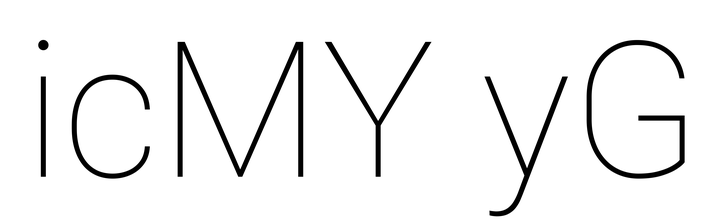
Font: Roboto_Thin